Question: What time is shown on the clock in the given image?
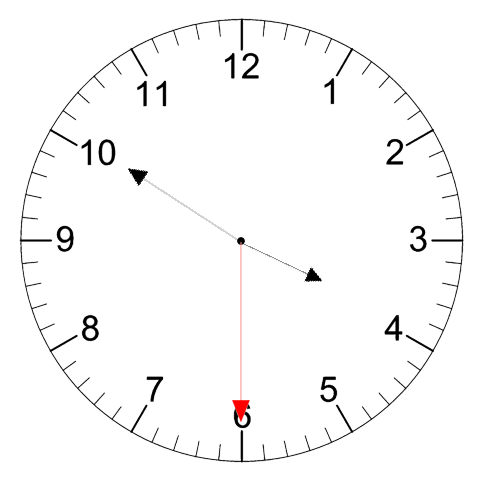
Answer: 03:50:30